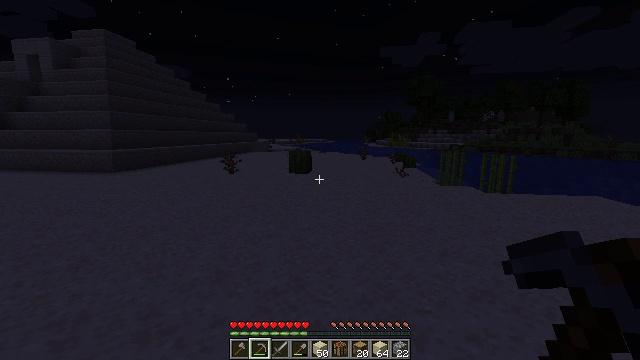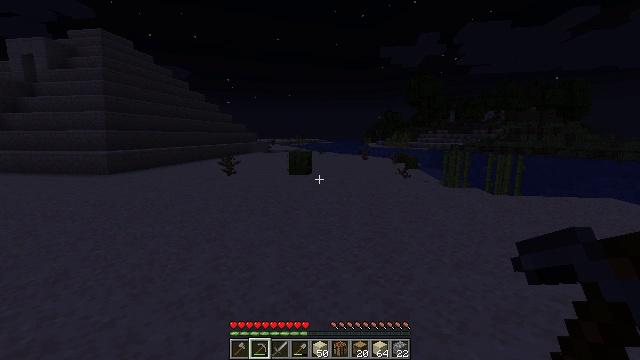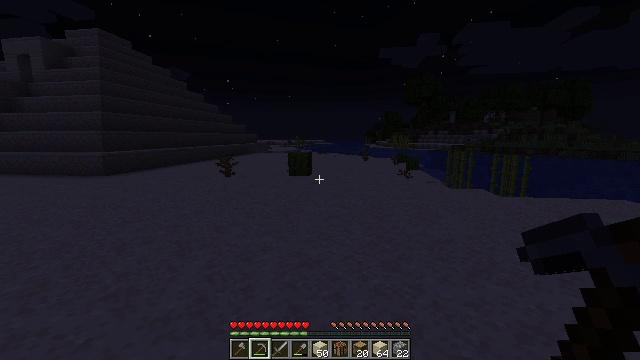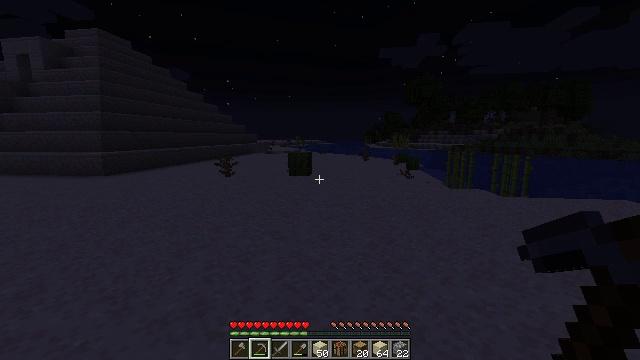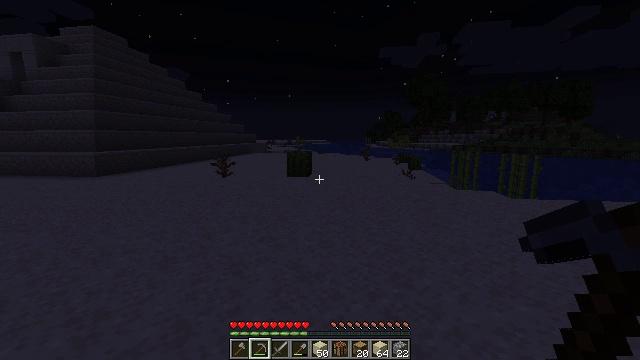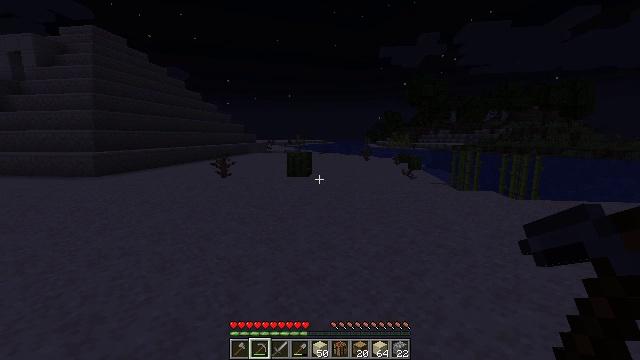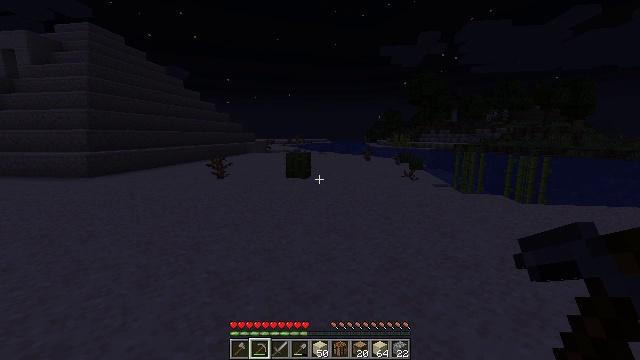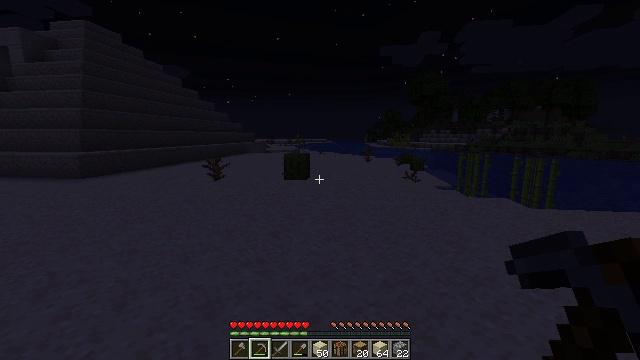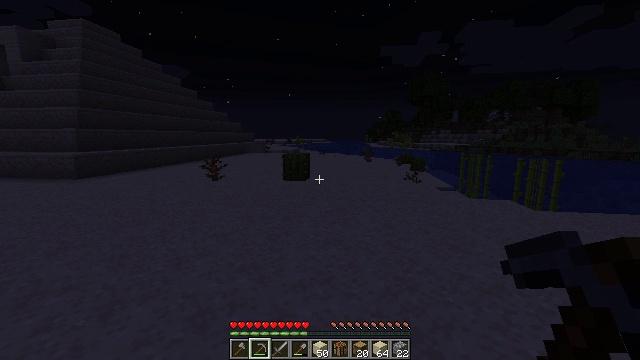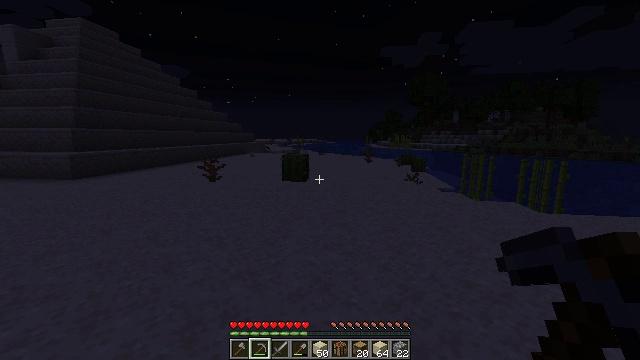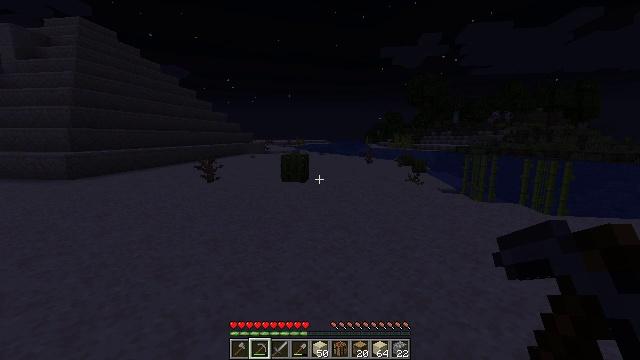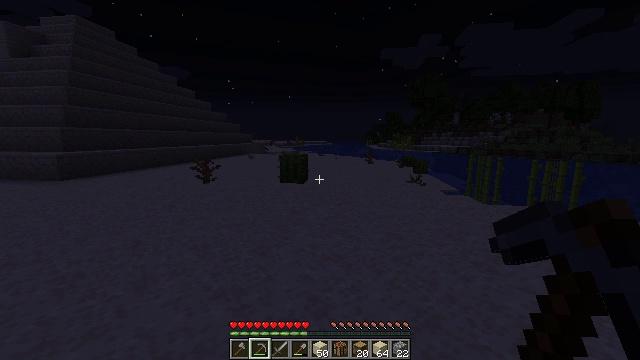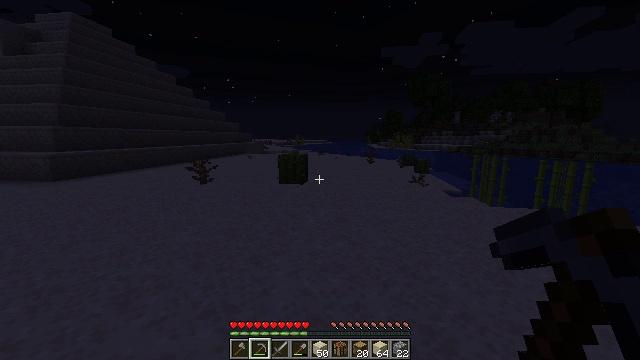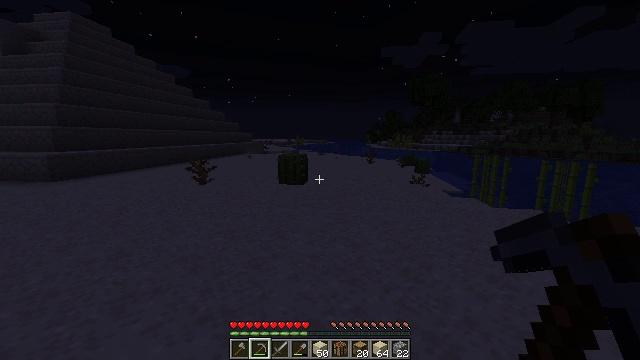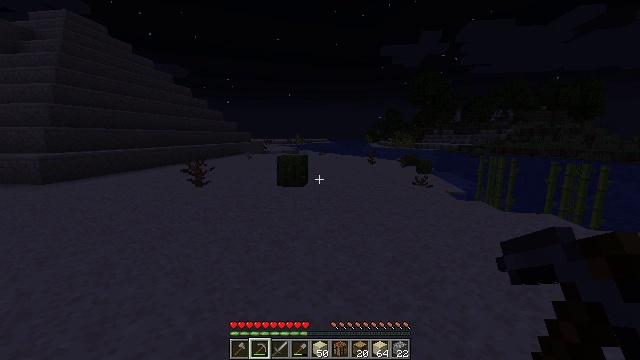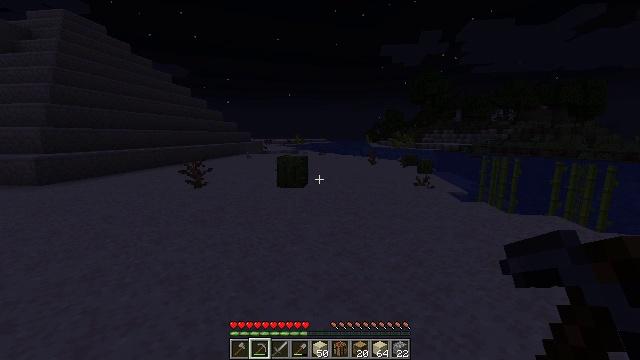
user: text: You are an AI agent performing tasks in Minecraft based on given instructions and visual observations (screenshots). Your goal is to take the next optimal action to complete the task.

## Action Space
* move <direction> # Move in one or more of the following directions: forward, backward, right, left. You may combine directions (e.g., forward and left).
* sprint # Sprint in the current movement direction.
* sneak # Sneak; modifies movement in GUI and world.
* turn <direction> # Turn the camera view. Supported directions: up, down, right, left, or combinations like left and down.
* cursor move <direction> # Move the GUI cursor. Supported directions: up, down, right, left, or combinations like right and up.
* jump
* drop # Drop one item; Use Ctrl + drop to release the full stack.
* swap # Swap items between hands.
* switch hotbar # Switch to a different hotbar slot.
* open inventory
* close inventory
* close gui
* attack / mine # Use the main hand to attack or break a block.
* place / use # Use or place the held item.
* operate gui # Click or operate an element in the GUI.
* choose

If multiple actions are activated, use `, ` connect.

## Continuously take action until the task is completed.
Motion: motion action
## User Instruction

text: Mine cactus from the desert.
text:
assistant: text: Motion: move forward
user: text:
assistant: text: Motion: move forward
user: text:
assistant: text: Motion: move forward
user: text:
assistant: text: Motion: move forward
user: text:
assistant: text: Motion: move forward
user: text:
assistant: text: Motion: move forward
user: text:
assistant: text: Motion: move forward
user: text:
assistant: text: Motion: move forward
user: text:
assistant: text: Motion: move forward
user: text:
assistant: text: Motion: move forward
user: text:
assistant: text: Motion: move forward
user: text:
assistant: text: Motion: move forward
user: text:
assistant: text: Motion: move forward
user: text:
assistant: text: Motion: move forward
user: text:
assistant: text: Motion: move forward
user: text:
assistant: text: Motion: move forward
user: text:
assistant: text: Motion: move forward
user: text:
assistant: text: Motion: move forward
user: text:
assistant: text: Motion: move forward
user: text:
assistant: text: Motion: move forward
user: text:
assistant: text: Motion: move forward
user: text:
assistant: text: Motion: move forward
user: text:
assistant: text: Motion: move forward
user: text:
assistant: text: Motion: move forward
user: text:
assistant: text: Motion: move forward
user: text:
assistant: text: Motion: move forward
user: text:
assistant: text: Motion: move forward
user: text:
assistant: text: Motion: move forward
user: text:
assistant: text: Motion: move forward
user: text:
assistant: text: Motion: move forward